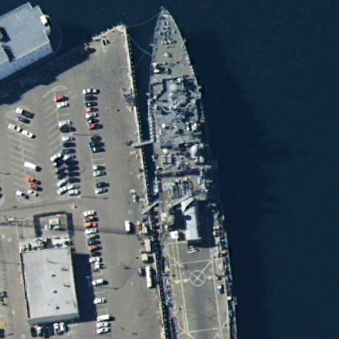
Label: combat